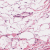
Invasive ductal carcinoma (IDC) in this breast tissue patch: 0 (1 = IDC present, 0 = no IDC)